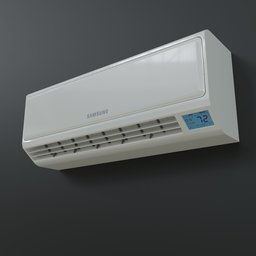
Label: appliances